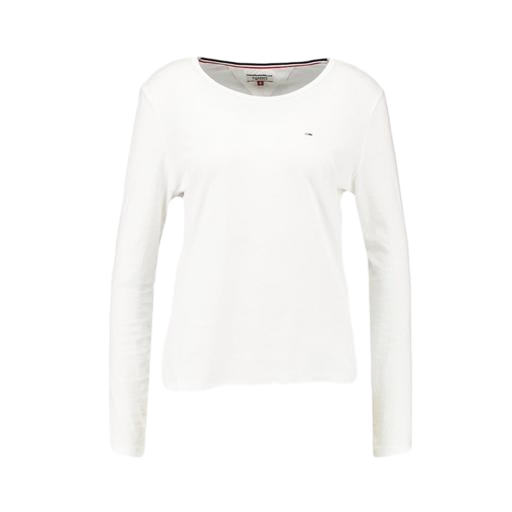
white women's classic long-sleeve t-shirt, white modern long sleeve crew tee, longsleeve t-shirt, white background